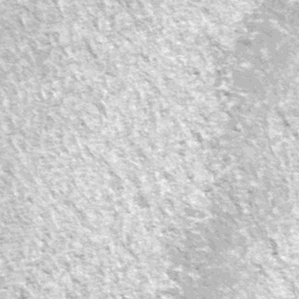
Label: frost